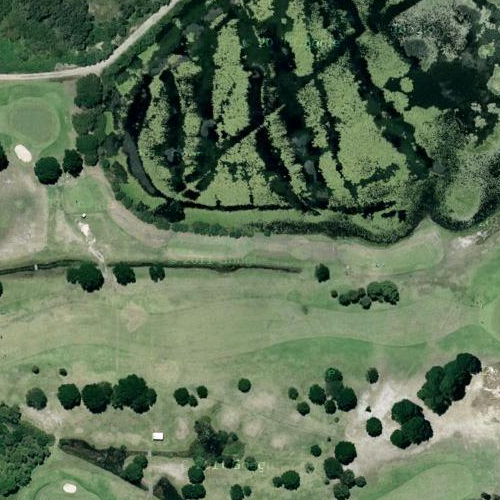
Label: sydney